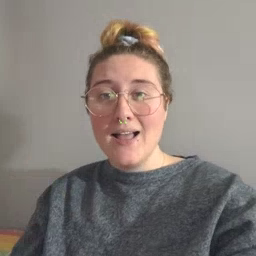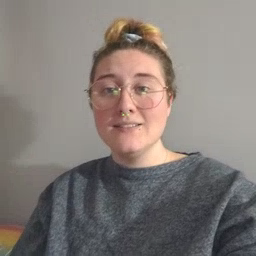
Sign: see